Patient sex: M
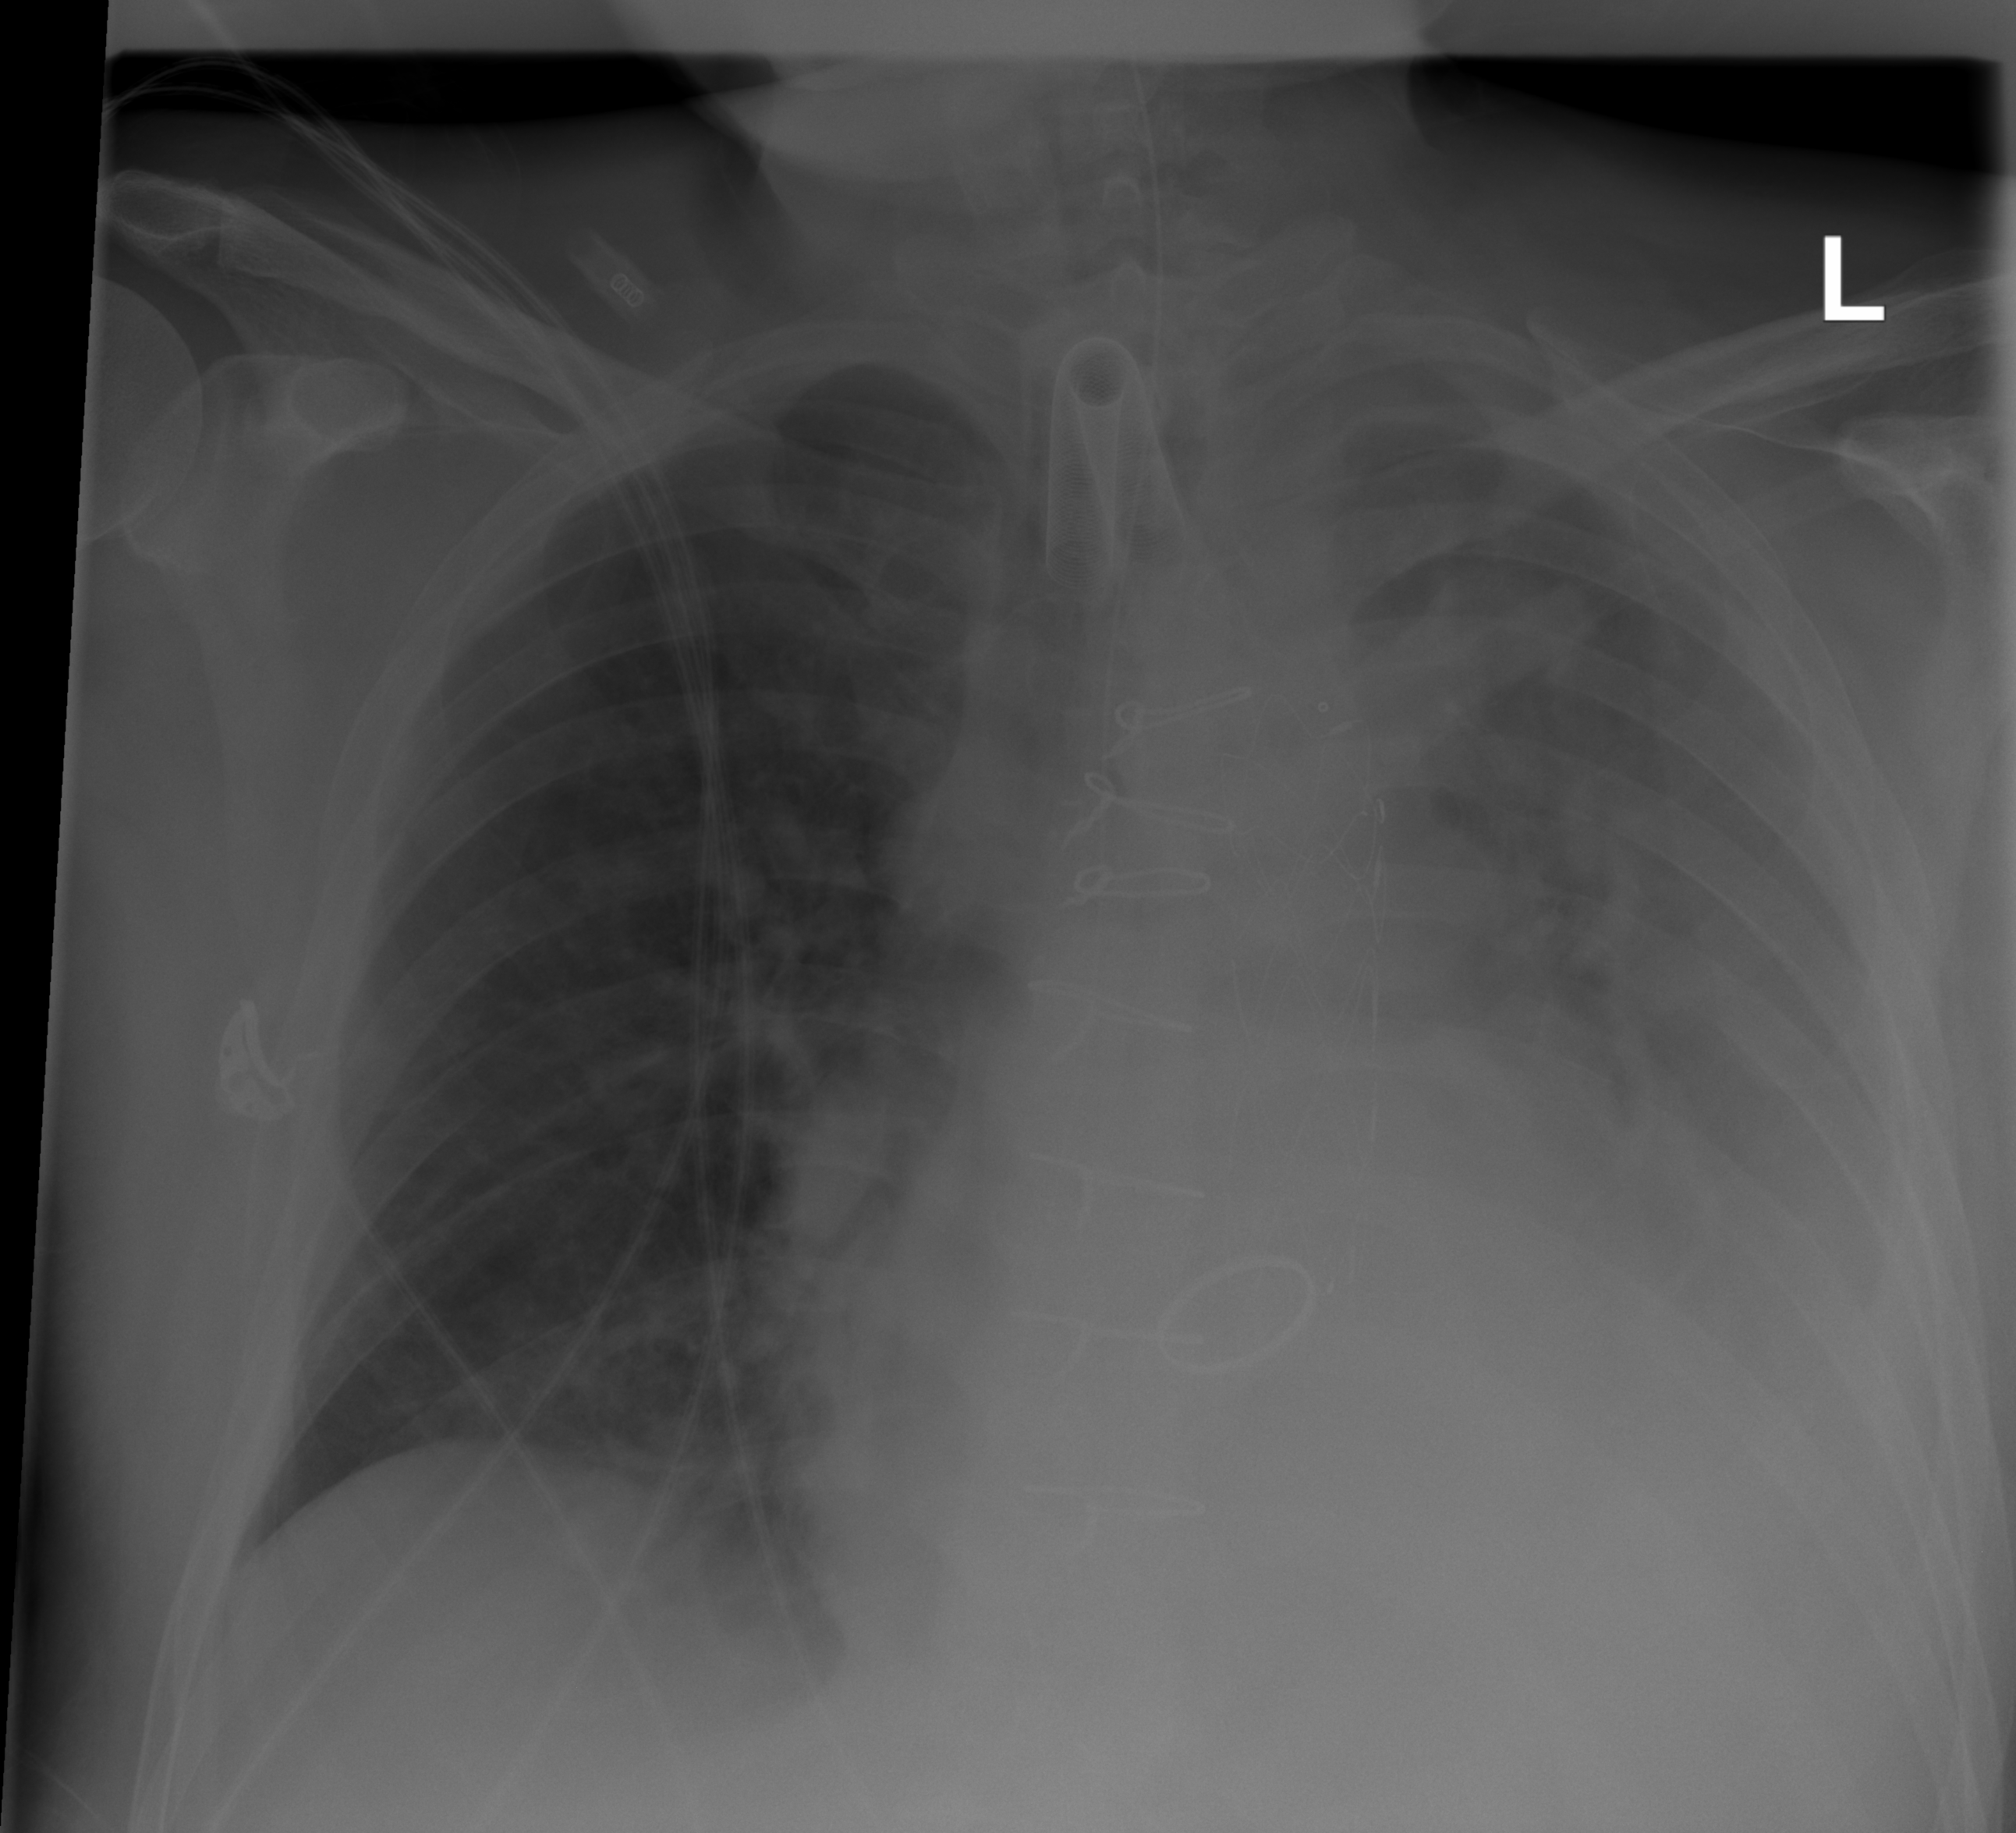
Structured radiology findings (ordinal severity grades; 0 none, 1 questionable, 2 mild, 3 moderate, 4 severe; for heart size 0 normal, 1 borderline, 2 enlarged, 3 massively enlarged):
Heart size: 2
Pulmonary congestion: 2
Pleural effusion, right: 2
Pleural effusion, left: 3
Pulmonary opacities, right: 1
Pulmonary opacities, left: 2
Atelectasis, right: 2
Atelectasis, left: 2